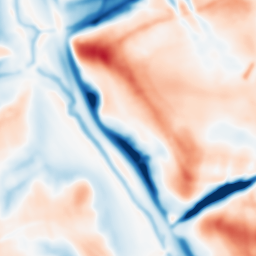
Category: multiscale
Decomposition family: dog_multiscale
Decomposition parameters: sigma_ratio: 1.4
n_scales: 6
base_sigma: 2
Upsampling method: sinc_hamming
Upsampling parameters: scale: 4
kernel_size: 16
Upsampling scale: 4